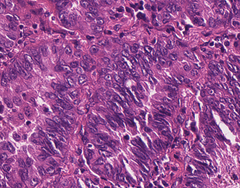
Tumor epithelial tissue: yes
Tumor-associated stroma tissue: yes
Normal tissue: no